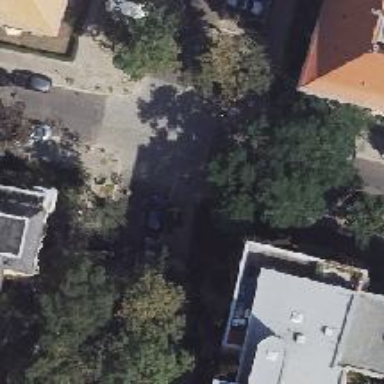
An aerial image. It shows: Residential road with asphalt surface. There are sidewalks on both sides. Parking is available on both sides with parallel orientation on the left lane and half on the kerb on the right side.